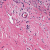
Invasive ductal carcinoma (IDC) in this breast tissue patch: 0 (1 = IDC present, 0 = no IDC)